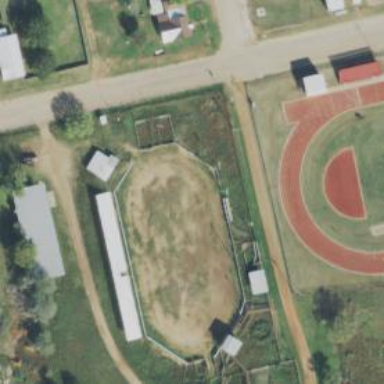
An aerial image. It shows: Equestrian pitch used for leisure and sports activities.